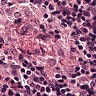
Metastatic tissue present: no